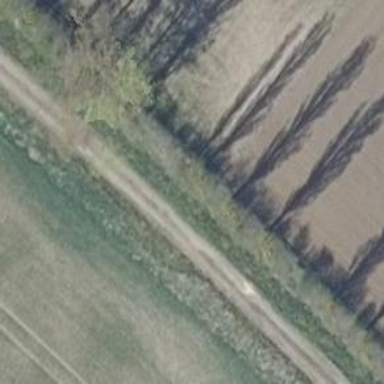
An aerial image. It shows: Row of deciduous broadleaved trees.